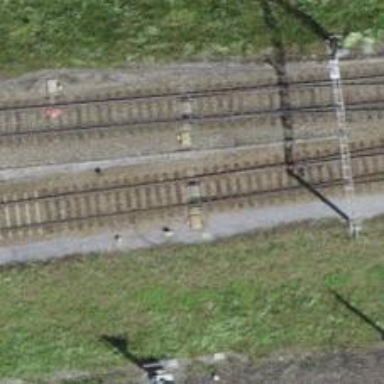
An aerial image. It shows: Railway switch.